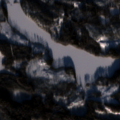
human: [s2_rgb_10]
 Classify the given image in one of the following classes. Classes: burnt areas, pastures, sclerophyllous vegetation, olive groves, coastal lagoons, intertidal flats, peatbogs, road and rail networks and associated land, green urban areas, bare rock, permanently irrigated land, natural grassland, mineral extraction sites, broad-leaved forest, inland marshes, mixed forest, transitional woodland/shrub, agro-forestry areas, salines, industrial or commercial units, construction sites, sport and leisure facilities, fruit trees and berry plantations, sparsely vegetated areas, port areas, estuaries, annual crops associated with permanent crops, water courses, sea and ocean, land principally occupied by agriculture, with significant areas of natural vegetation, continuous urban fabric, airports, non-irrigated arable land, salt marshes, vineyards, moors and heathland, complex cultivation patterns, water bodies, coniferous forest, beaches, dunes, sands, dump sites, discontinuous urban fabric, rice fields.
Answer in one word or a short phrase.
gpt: coniferous forest, mixed forest, transitional woodland/shrub, water bodies